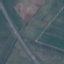
Land use / land cover class: Highway